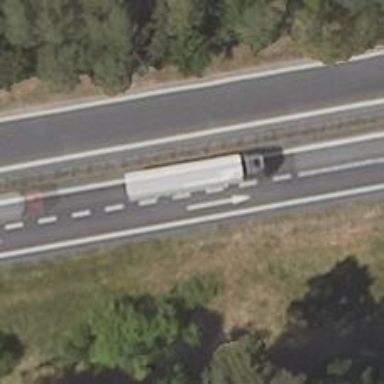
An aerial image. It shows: Asphalt trunk link road.